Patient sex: M
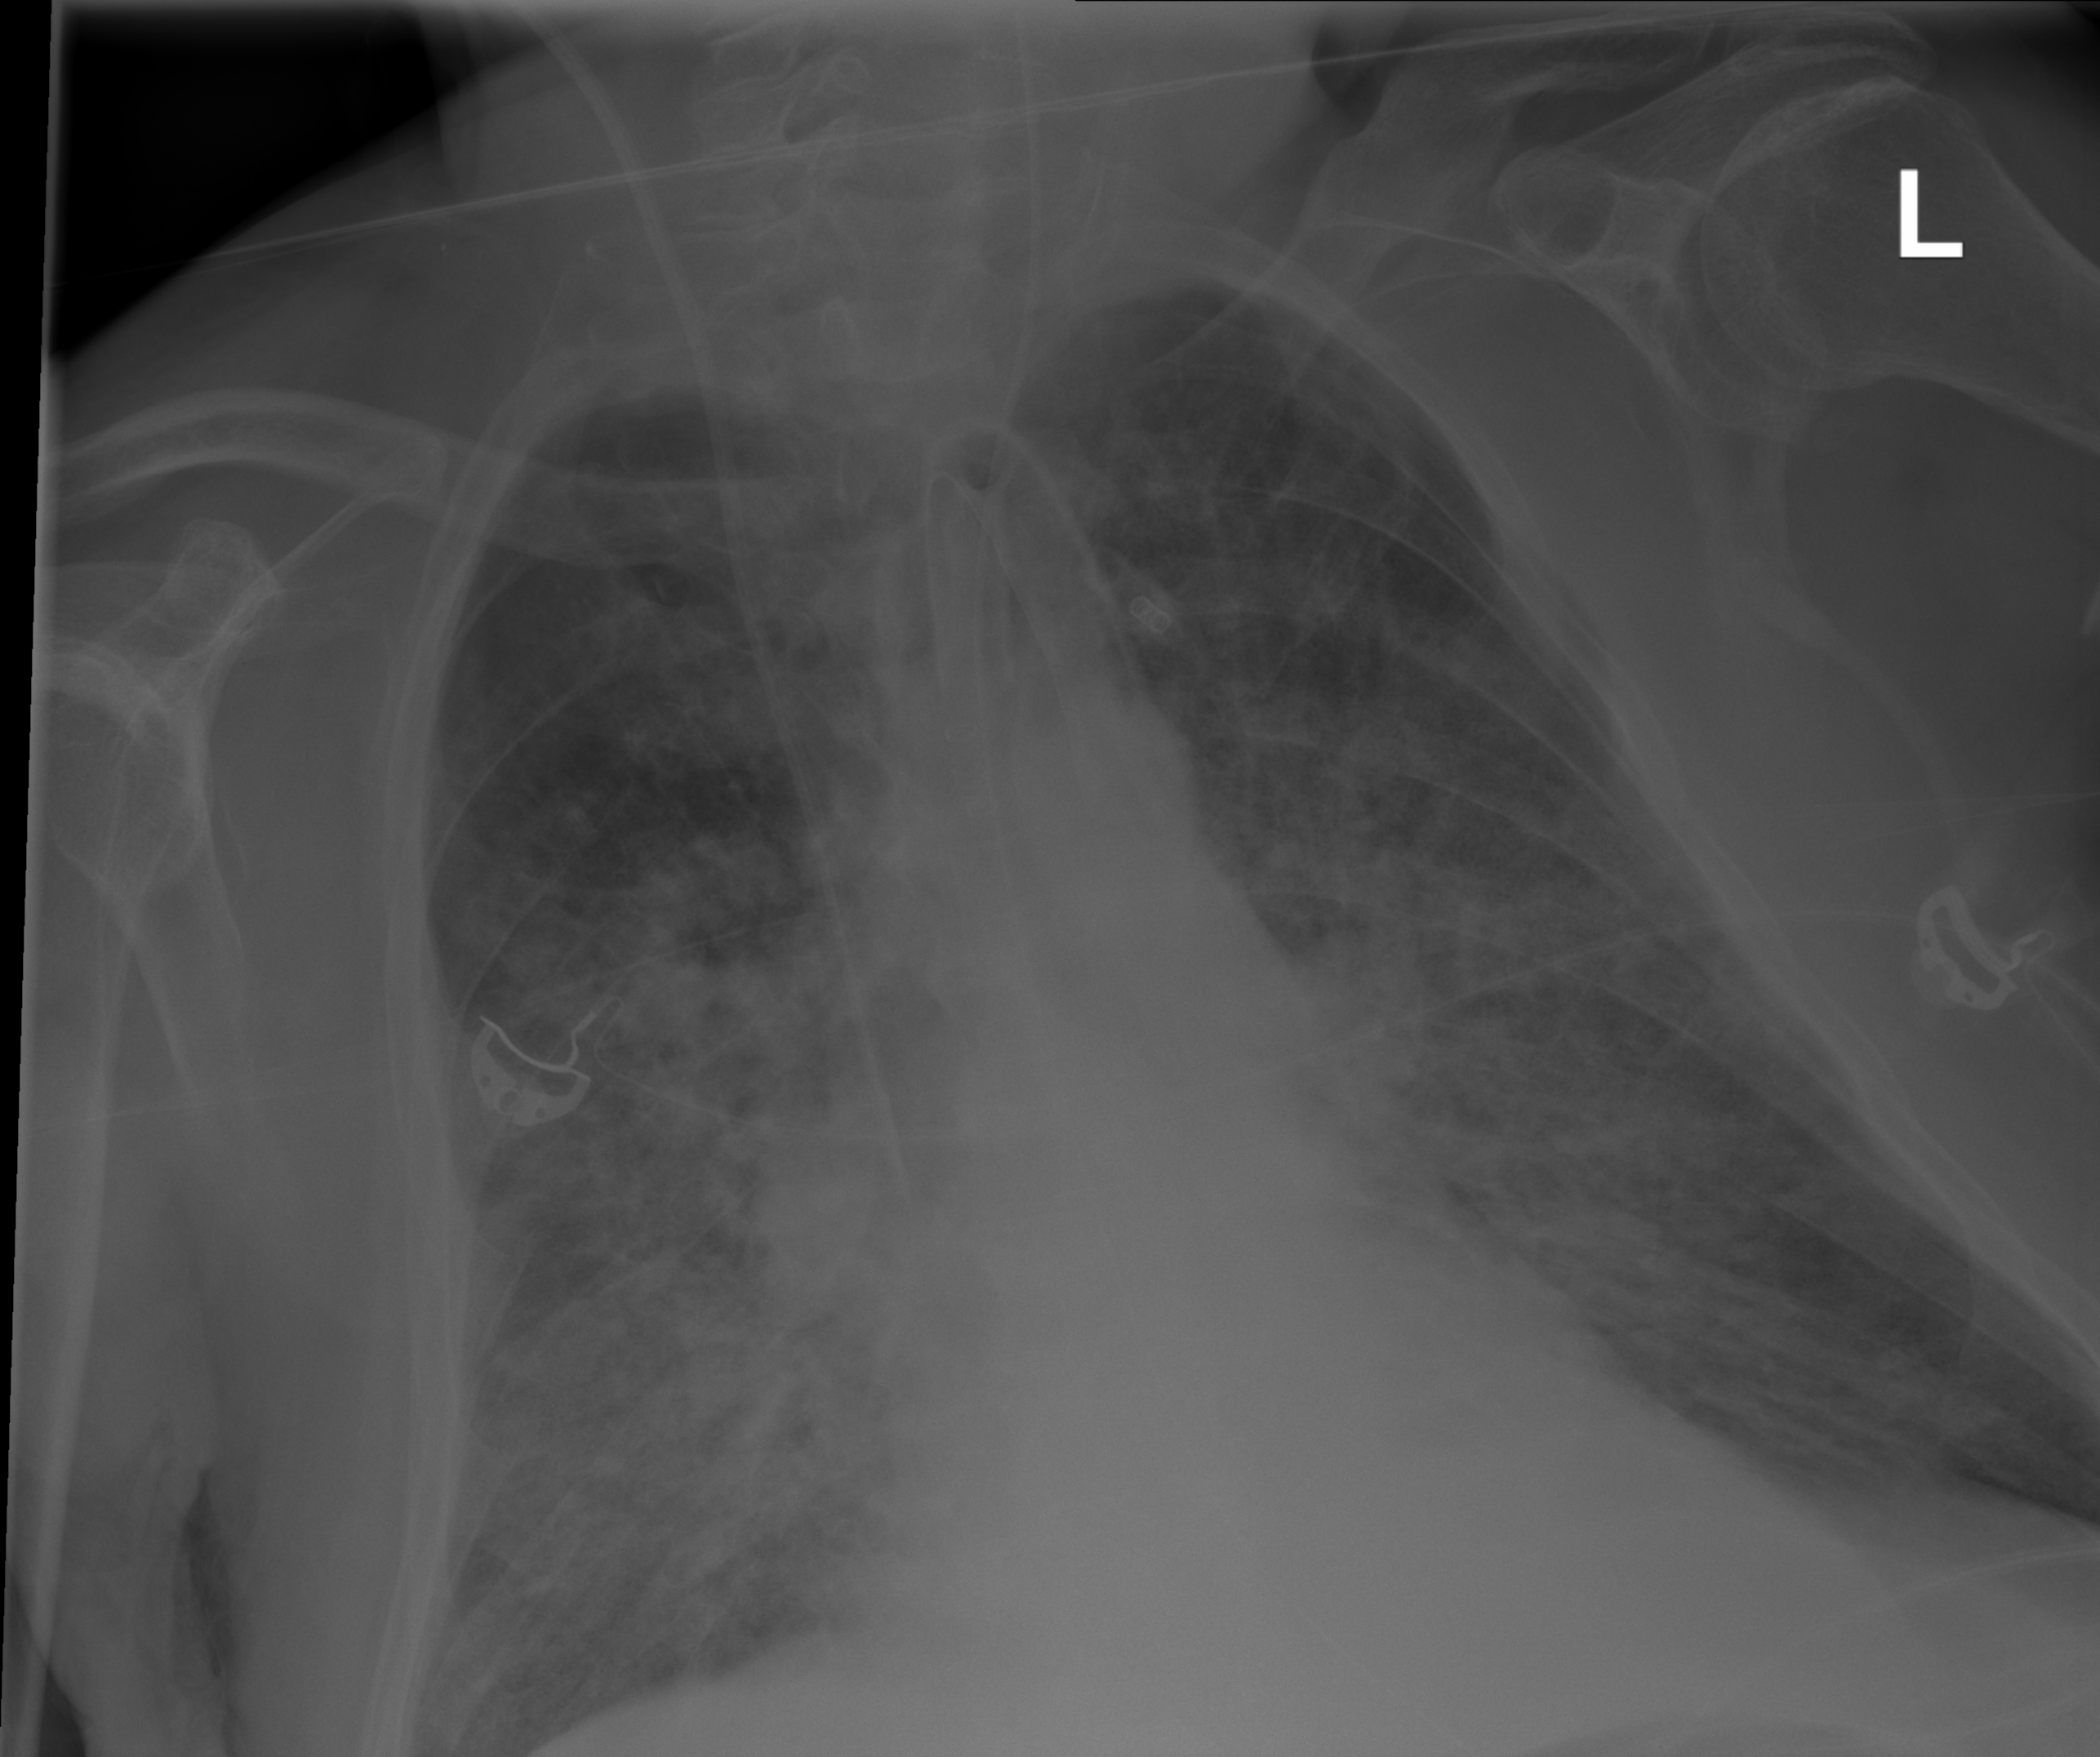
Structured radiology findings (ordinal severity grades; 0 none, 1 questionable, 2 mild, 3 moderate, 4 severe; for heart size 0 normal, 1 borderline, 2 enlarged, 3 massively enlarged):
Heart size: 0
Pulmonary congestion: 1
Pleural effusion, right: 0
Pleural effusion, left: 0
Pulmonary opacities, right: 3
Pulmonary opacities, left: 3
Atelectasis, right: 2
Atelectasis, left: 2